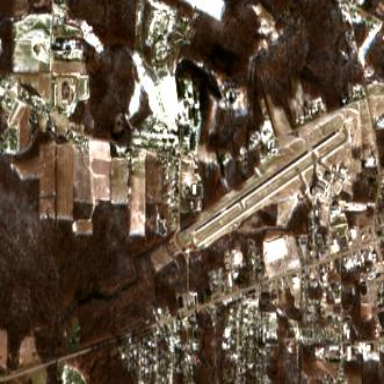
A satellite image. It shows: Asphalt runway at the airport.